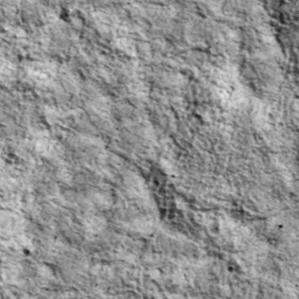
Label: non_frost